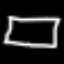
Label: square